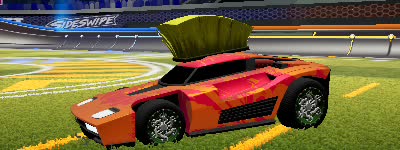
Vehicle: breakout